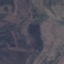
Land use / land cover: HerbaceousVegetation